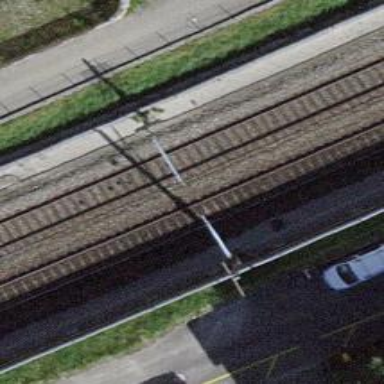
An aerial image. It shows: Railway signal.